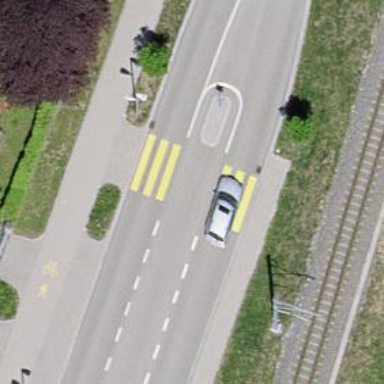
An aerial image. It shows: Uncontrolled crossing with zebra marking and crossing island.